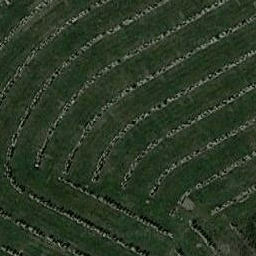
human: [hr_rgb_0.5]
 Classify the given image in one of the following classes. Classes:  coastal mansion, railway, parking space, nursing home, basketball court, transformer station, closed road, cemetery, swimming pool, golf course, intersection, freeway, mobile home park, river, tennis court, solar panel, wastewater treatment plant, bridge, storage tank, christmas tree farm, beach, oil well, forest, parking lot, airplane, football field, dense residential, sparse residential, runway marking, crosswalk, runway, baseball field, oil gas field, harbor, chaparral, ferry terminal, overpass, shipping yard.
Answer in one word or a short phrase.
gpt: cemetery